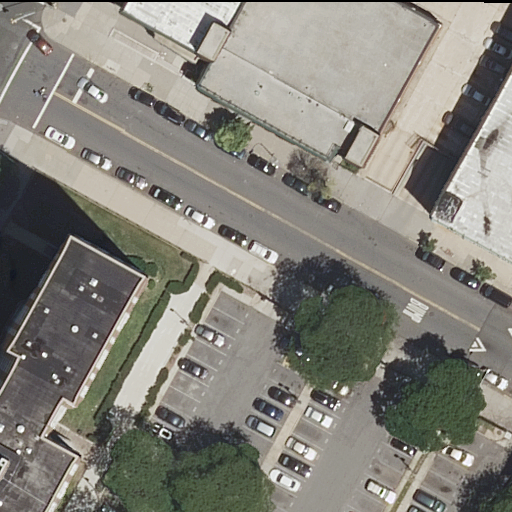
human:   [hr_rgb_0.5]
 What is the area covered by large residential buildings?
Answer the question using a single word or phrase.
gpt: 4361m2

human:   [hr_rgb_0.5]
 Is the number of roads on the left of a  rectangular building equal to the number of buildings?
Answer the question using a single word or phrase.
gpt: no

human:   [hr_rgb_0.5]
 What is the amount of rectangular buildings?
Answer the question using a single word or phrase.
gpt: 2

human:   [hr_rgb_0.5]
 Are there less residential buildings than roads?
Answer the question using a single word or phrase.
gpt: yes

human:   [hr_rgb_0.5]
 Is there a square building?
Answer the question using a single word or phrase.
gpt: no

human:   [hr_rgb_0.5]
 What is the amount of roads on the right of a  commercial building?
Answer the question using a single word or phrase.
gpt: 0

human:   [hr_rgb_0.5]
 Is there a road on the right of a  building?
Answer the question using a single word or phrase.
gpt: yes

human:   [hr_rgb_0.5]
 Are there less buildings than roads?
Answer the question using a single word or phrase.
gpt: yes

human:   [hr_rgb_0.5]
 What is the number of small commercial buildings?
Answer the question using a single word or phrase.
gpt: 0

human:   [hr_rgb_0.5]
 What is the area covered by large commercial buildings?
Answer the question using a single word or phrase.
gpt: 0m2

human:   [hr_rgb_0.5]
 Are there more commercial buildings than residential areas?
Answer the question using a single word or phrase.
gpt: no

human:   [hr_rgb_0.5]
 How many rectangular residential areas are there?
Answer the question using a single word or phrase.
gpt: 1

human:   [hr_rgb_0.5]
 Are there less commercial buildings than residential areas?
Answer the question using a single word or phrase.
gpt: yes

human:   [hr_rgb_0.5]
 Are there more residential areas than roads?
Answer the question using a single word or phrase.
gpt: no

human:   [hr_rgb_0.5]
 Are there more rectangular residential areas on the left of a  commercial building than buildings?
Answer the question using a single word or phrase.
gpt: no

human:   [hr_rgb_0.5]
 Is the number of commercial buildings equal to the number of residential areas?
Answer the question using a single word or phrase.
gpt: no

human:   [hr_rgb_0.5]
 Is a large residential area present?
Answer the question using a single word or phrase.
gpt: yes

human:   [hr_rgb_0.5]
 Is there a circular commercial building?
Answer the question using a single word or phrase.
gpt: no

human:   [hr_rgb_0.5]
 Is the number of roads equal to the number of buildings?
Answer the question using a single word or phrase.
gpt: no

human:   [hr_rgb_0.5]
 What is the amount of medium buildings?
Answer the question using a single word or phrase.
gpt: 1

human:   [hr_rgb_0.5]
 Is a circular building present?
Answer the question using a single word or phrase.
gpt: no

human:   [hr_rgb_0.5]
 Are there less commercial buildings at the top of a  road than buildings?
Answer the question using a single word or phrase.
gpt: yes

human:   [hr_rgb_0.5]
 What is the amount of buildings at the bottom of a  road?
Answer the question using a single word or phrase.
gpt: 1

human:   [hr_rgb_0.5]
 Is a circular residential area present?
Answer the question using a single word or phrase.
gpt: no

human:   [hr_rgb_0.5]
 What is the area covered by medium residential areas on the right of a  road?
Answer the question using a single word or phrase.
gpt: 0m2

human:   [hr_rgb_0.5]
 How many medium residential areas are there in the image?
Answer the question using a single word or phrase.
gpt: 0

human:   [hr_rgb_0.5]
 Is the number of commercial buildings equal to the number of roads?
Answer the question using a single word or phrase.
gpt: no

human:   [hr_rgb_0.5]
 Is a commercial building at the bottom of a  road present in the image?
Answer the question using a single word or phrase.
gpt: no

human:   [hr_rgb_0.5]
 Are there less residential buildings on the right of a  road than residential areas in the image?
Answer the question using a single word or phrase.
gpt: no

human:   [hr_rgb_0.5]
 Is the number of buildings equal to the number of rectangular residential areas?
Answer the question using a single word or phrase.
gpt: no

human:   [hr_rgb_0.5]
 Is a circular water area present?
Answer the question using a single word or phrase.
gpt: no

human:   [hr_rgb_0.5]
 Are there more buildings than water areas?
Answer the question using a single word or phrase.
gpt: yes

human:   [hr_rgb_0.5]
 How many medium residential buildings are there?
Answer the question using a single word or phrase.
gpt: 1

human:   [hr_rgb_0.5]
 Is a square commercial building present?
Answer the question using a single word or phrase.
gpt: no

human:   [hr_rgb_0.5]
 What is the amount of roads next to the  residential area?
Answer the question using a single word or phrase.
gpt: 5

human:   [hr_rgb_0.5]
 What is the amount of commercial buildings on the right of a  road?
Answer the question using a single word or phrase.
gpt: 0